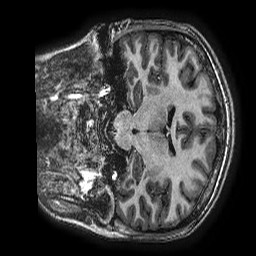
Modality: T1w
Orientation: coronal
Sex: female
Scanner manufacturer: ge
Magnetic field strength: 3 T
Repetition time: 0.007644 s
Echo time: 0.003468 s